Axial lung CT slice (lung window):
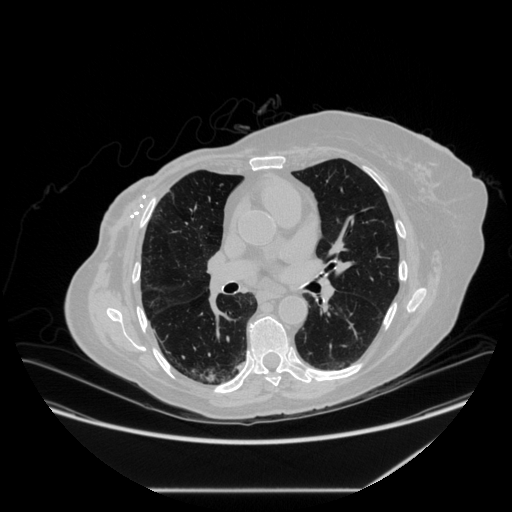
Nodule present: yes
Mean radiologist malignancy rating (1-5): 1